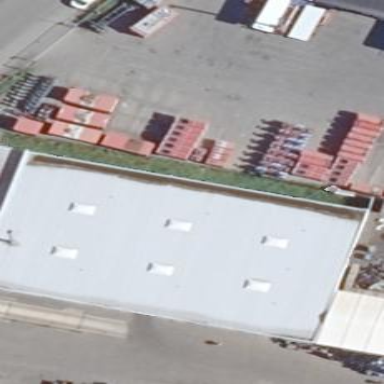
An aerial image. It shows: Commercial building with gabled roof.